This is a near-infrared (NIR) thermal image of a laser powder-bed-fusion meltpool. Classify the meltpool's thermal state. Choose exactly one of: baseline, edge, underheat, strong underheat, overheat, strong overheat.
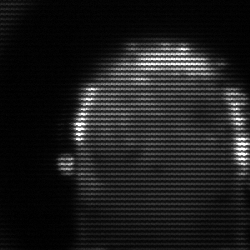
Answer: baseline